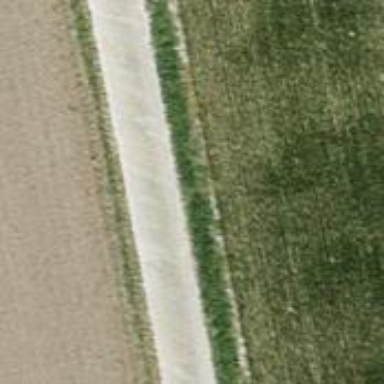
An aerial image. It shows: Concrete track with grade1 quality.